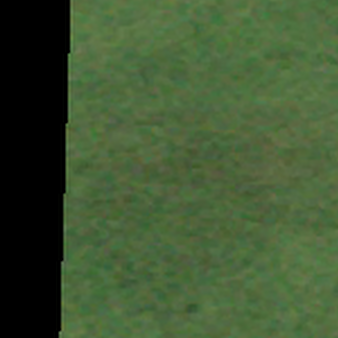
Label: other